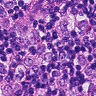
Metastatic tissue present: yes